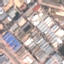
Land use / land cover: Industrial